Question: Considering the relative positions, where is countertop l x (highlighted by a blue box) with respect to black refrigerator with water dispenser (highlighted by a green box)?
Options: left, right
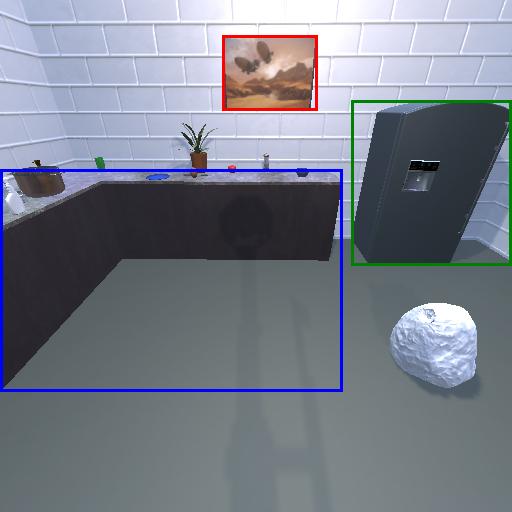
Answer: left